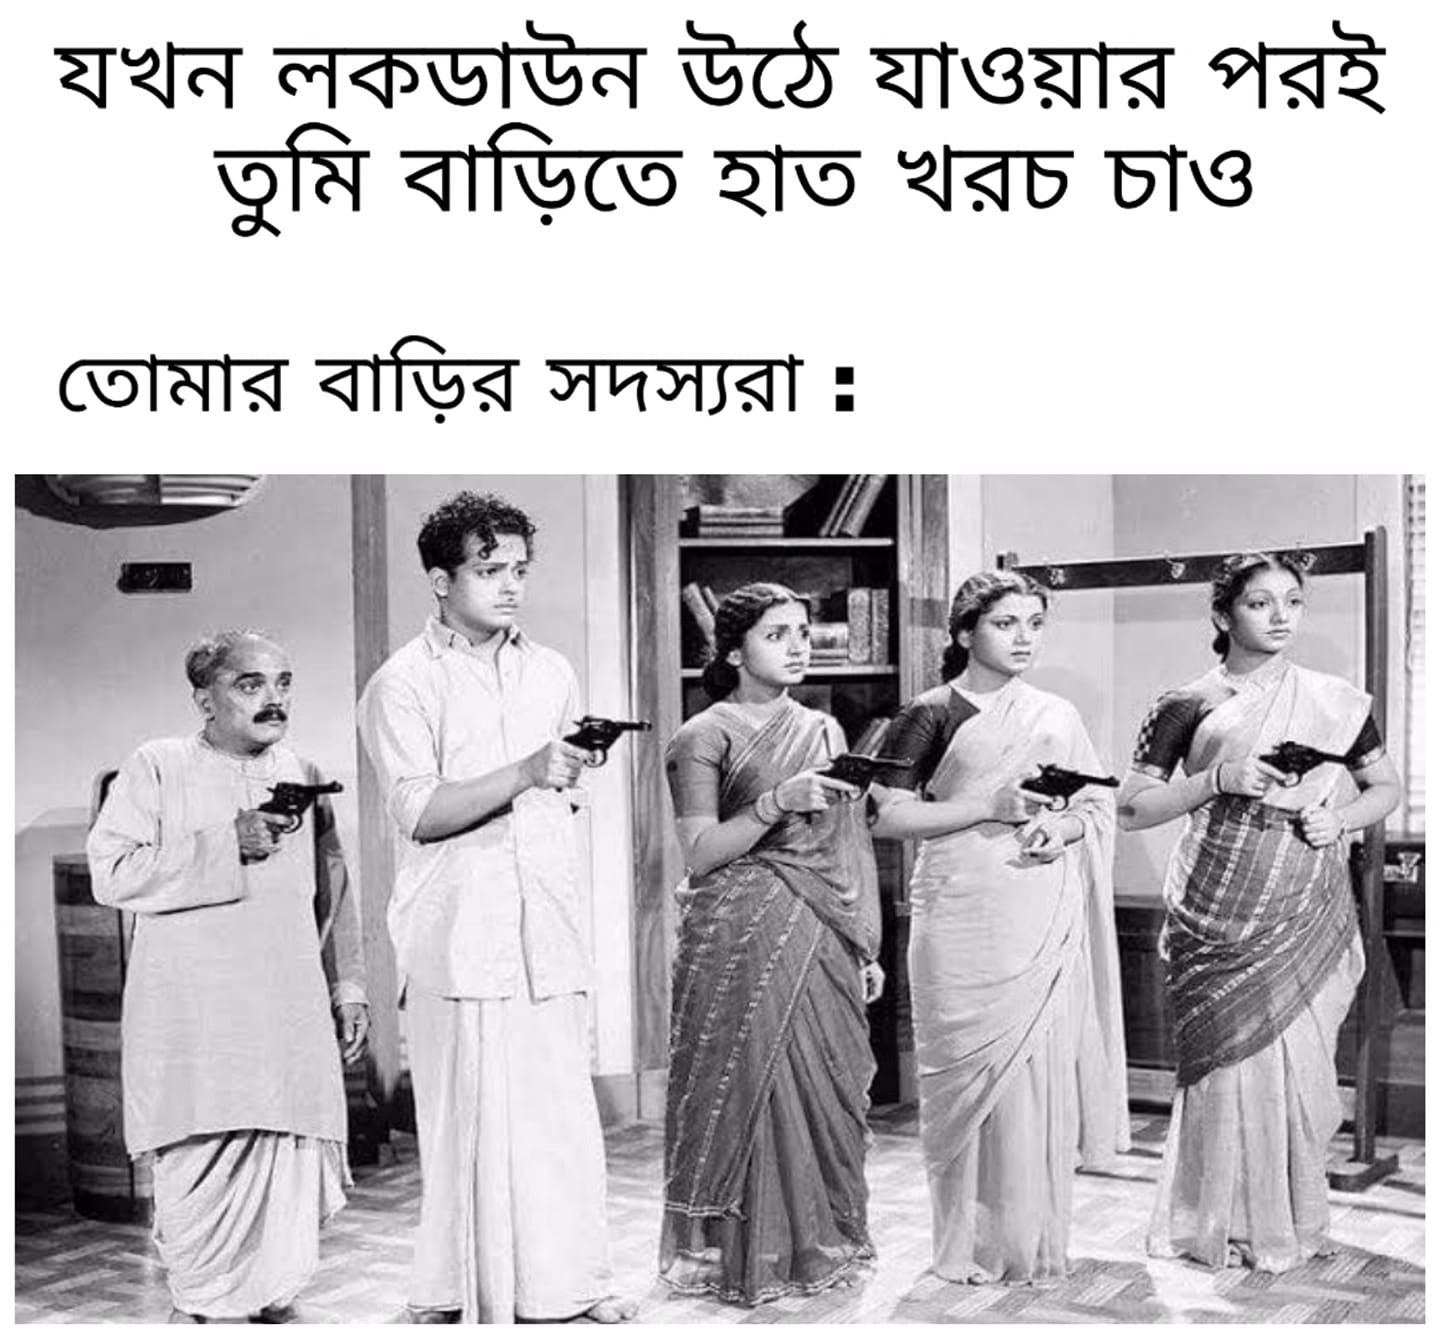
Caption: যখন লকডাউন উঠে যাওয়ার পরই যাওয়ার পরই তুমি বাড়িতে হাত খরচ চাও    তোমার বাড়ির সদস্যরা :
Label: non-hate